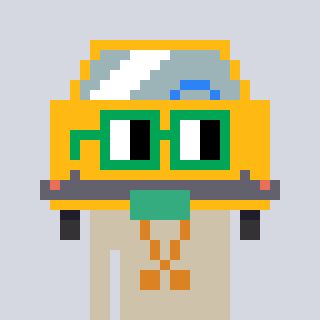
a pixel art character with square green glasses, a taxi-shaped head and a bege-colored body on a cool background